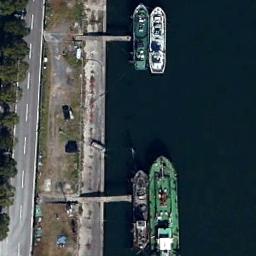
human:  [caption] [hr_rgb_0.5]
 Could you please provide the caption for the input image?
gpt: Several ships of different sizes and colors are docked at the dock and a road is on the bank .

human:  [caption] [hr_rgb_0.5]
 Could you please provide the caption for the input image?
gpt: Four green and white ro-ro ships docked at the pier with green plants, Roads .

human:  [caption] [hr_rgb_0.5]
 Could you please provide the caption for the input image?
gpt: There are four ships in the blue water on the shore .

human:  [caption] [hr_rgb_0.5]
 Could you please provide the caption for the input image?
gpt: The road is beside the ships .

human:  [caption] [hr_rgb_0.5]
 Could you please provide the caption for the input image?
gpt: There are four ships at the harbor beside some green trees .